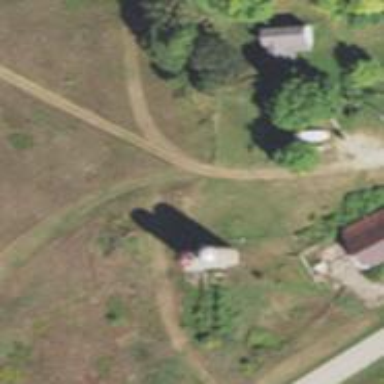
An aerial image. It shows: Silo.